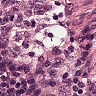
Metastatic tissue present: no